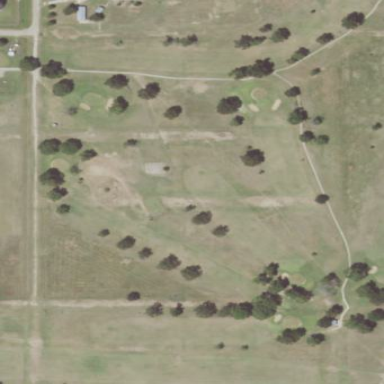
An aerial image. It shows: Golf course surrounded by greenery.